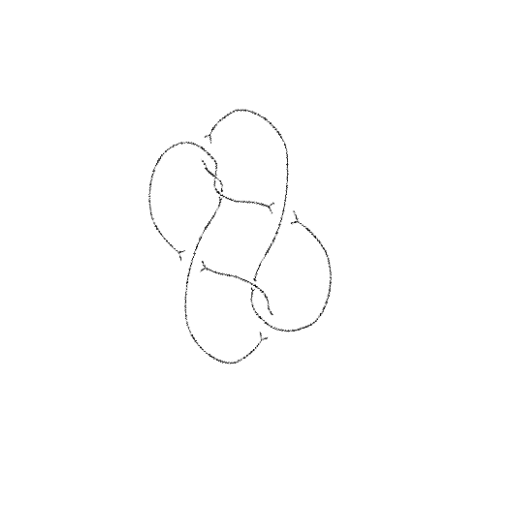
Crossing number: 7